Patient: sex M, age 29
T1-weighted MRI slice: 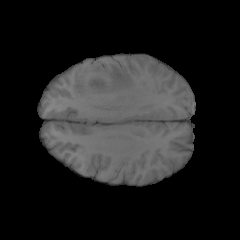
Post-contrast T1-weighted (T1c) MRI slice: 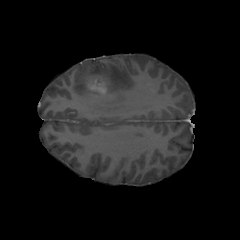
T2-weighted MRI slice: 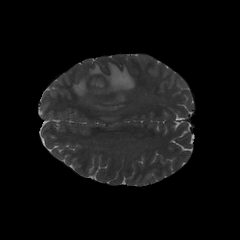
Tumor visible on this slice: yes
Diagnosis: Glioblastoma, IDH-wildtype
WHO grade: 4